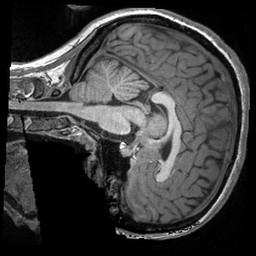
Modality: T1w
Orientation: sagittal
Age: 20
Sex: female